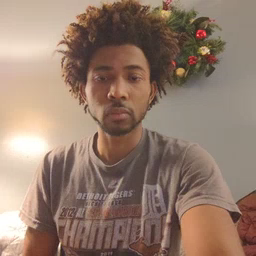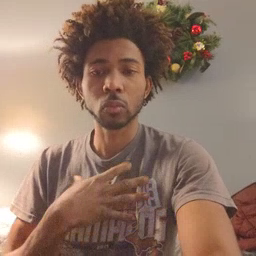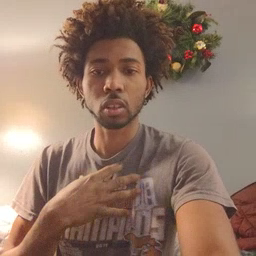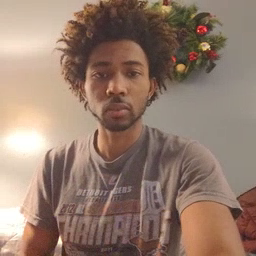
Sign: white